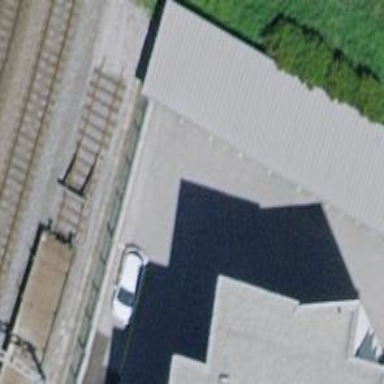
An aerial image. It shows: View of roof of building.